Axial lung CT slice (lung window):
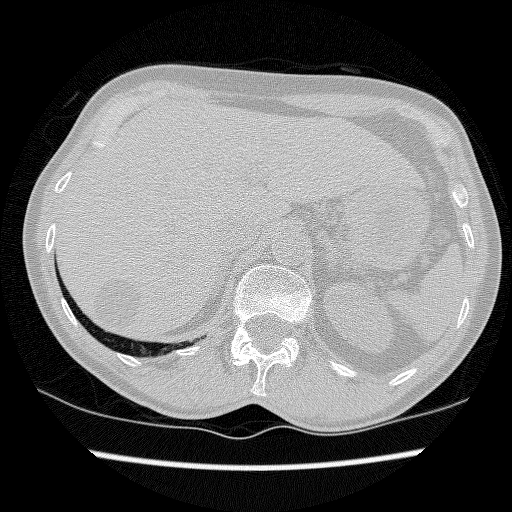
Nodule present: no